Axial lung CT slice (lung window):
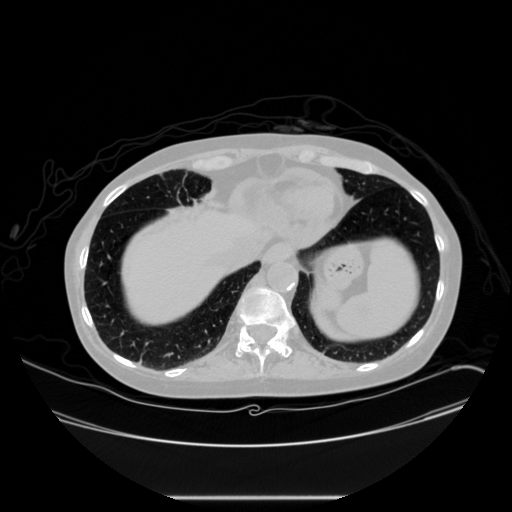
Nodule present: no